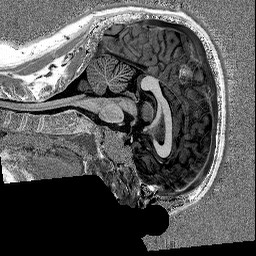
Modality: UNIT1
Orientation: sagittal
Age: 28
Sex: male
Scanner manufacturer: siemens
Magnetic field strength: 3 T
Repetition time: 5 s
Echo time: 0.00298 s